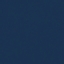
Label: SeaLake